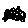
Label: fish